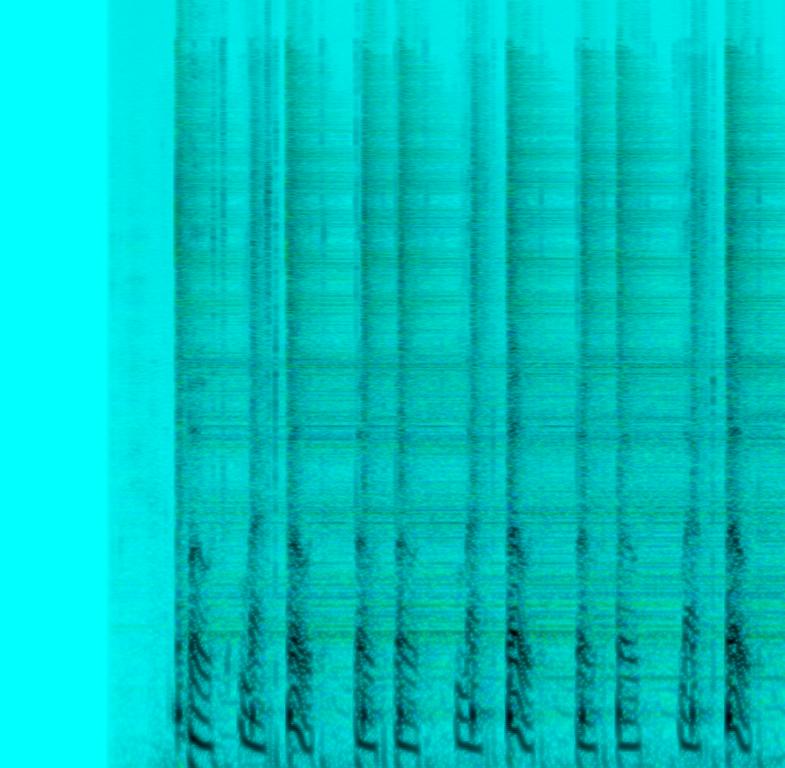
The low quality recording features a flat male vocal counting rhythm over shimmering ride cymbals and soft snare hits. The recording is a bit noisy and it sounds like a tutorial on how to play drums.